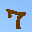
Label: 7